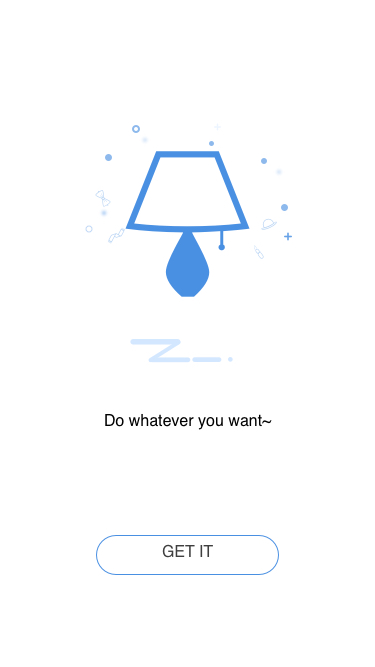
Text in this UI design:
Do whatever you want~
GET IT